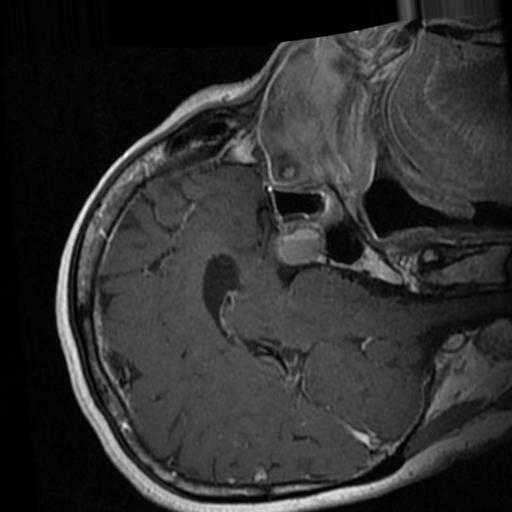
Label: brain_tumor